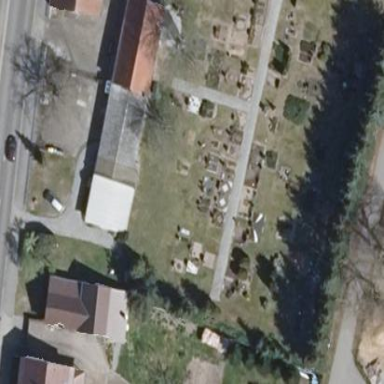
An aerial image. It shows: Graveyard.